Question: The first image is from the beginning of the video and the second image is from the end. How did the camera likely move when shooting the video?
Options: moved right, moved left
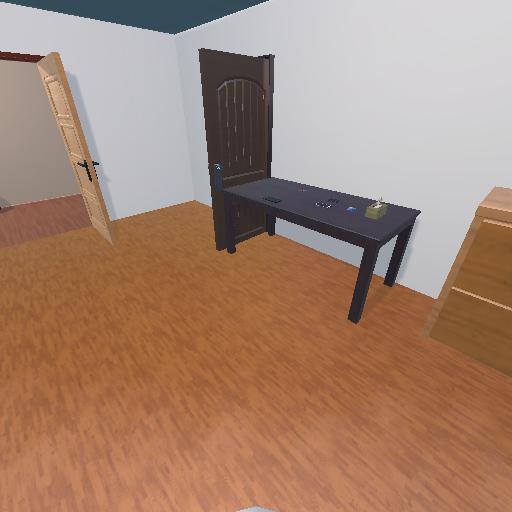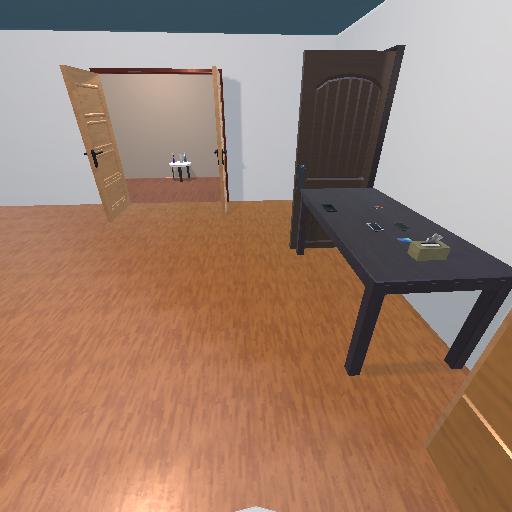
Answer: moved right